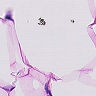
Metastatic tissue present: no